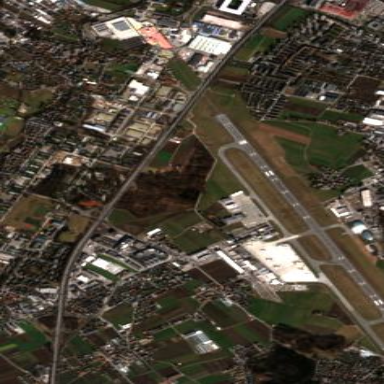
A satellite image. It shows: Concrete taxiway area at the airport.